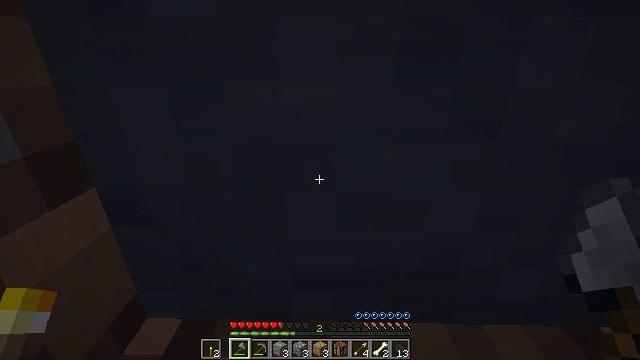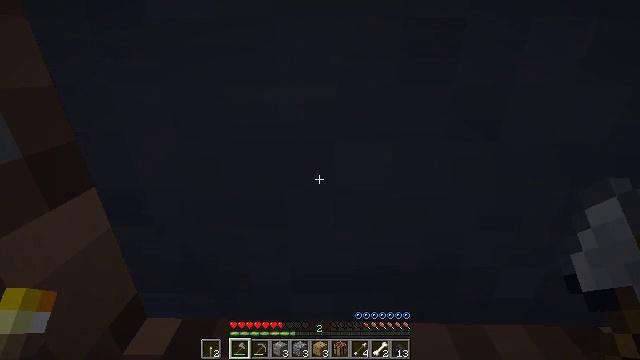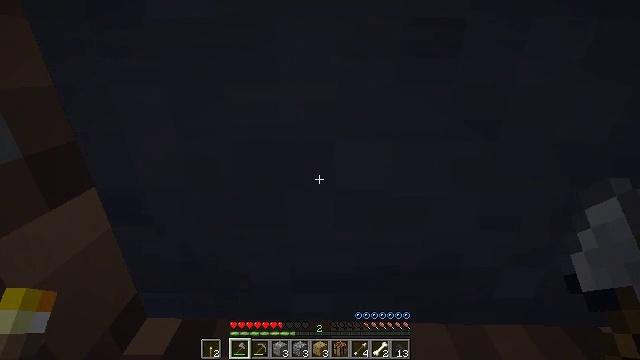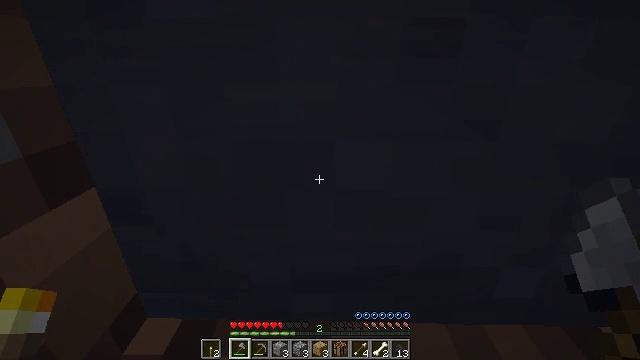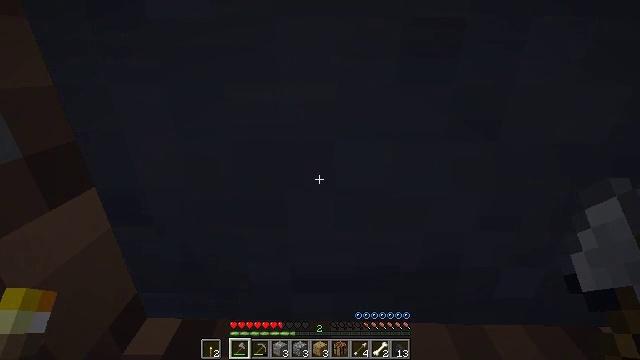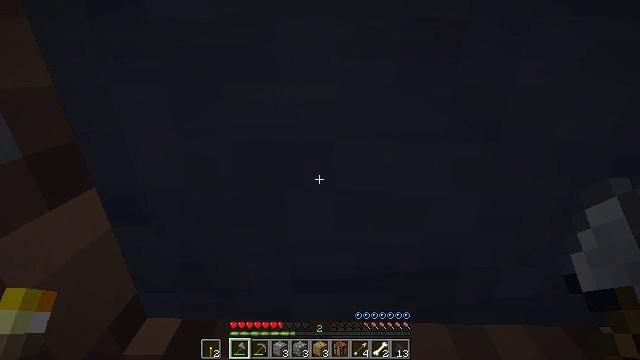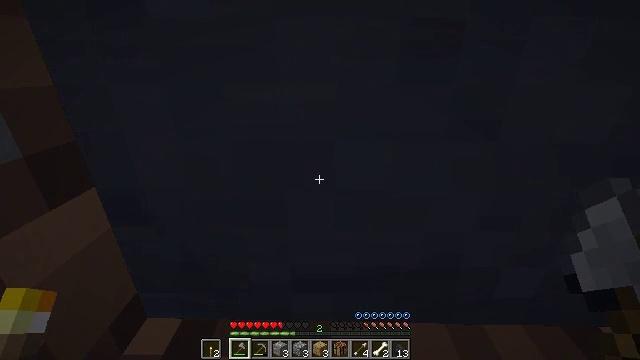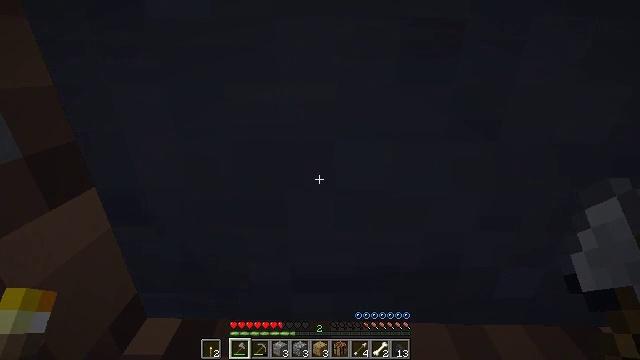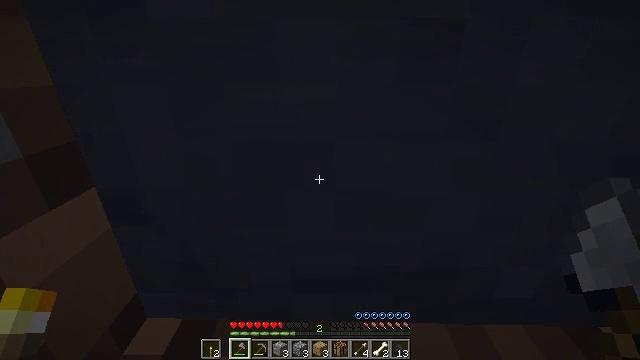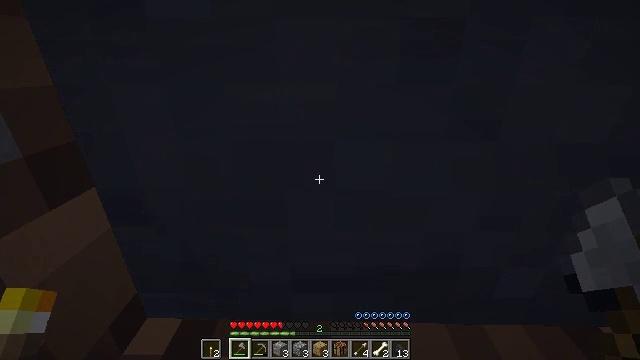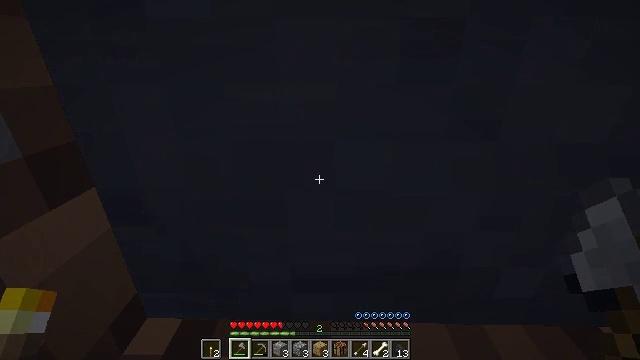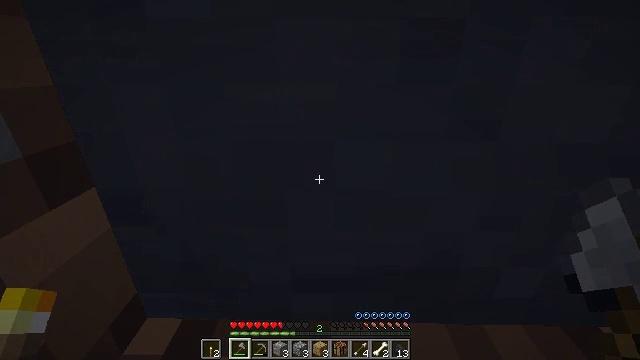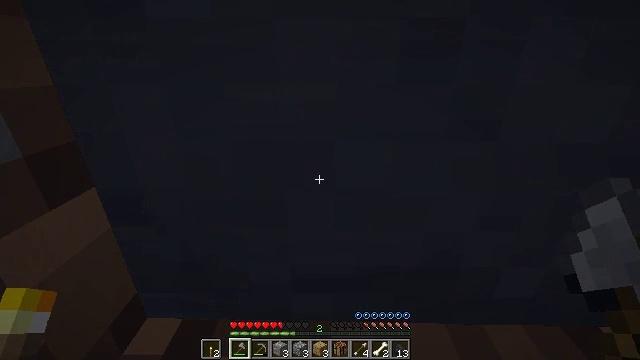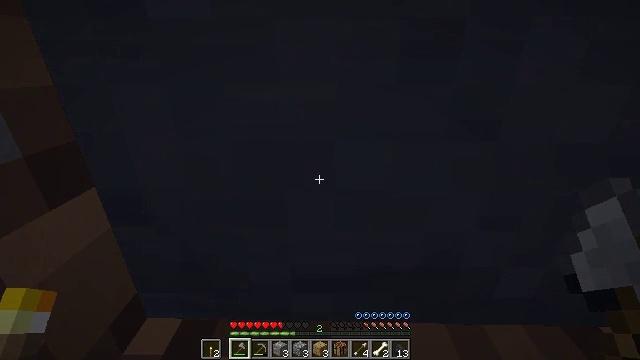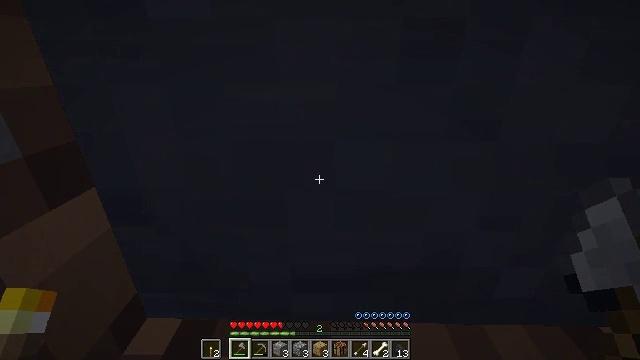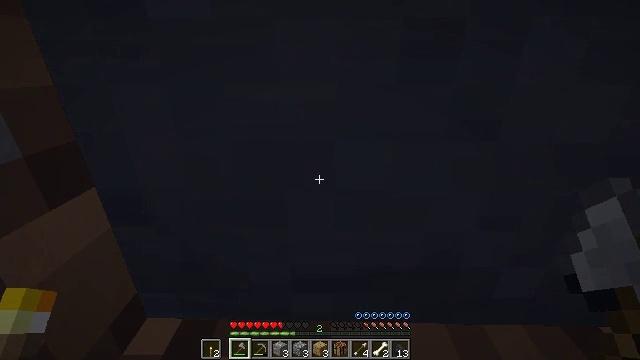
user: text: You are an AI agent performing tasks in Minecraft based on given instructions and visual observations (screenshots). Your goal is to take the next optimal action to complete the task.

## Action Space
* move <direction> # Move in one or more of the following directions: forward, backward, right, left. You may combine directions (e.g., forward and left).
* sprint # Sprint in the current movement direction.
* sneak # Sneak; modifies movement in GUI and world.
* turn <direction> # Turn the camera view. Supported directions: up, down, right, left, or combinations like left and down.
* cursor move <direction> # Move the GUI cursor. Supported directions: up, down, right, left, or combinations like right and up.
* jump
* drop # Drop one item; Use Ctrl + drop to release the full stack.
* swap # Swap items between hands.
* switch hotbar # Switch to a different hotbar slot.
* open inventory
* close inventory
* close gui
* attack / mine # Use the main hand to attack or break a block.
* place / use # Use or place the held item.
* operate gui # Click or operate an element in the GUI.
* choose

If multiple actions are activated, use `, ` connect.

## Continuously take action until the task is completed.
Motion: motion action
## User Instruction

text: Break the clay block to collect it.
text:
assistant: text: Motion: no_op
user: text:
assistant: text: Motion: no_op
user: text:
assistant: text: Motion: no_op
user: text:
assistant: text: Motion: no_op
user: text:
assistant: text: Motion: no_op
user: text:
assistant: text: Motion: no_op
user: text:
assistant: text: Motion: no_op
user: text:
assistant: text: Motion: no_op
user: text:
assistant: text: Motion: no_op
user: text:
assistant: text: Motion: no_op
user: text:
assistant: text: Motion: no_op
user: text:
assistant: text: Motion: no_op
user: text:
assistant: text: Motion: no_op
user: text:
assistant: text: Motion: no_op
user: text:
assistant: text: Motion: no_op
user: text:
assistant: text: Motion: no_op
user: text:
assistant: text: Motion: no_op
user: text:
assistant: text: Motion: no_op
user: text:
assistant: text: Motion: no_op
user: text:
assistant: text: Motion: no_op
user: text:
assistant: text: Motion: no_op
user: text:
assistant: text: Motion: no_op
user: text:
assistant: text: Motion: no_op
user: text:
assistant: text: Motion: no_op
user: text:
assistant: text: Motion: no_op
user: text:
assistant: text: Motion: no_op
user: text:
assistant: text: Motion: no_op
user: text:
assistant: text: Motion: no_op
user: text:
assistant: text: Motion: no_op
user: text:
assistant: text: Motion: no_op